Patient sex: M
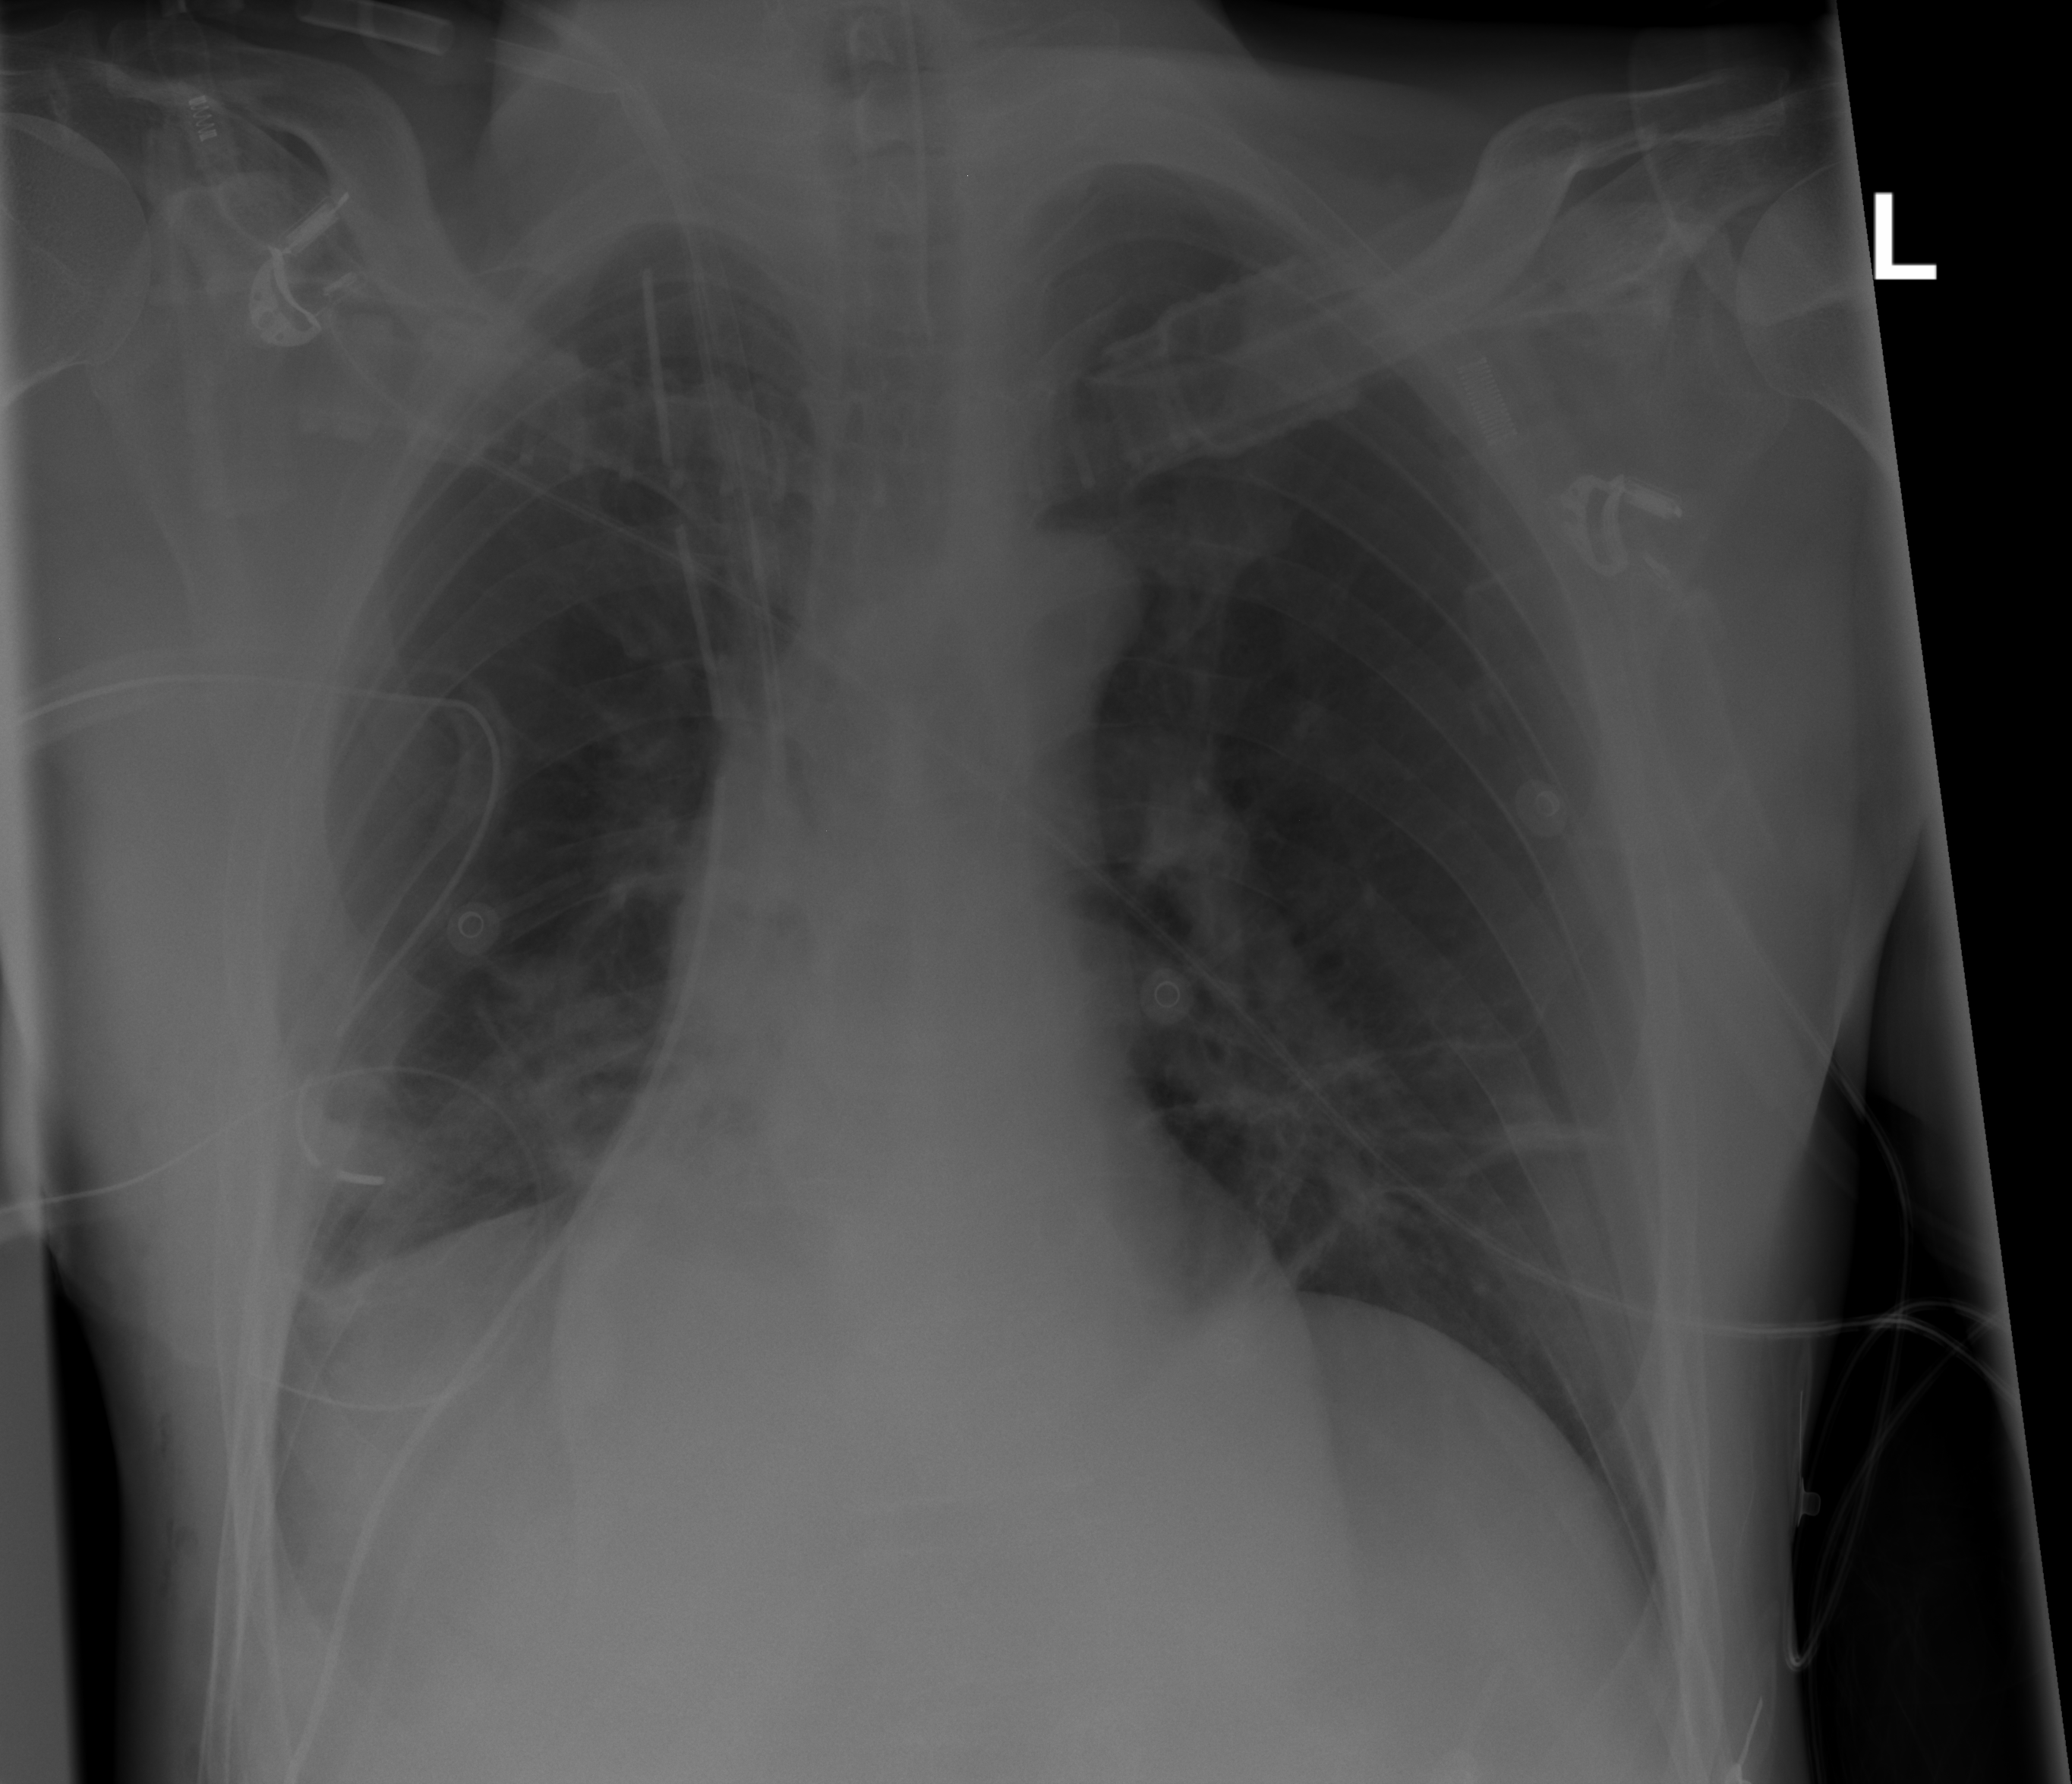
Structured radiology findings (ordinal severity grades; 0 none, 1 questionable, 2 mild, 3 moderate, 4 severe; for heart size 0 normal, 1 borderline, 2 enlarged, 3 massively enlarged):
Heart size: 0
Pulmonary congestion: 0
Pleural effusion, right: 0
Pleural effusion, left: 0
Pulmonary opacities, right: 0
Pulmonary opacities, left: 0
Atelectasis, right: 2
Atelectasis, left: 0